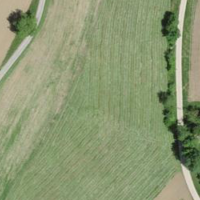
EUNIS habitat code: 24
Species observed at this site:
Euonymus europaeus
Prunus padus